Question: I've got a UIImageView with a PanGestureRecognizer attached. When I drag outside the ImageView, I'd like to think of the pan as ended, but apparently the GestureRecognizer keeps on firing as if I'm still dragging on the view.

I'm guessing it has something to do with my misunderstanding of the view bounds.
What's the correct way to know when the pan has left the UIImageView it is attached to?
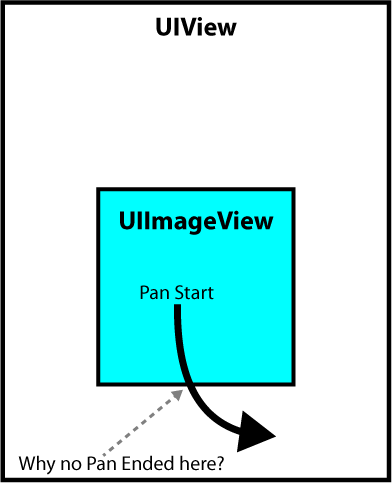
Answer: OC:
'''
CGPoint p = [recognize locationInView:imageView];
bool out = ![imageView pointInside:p withEvent:nil];
'''
Swift:
'''
var p = recognize.locationInView(self.view);
var out = !self.view.pointInside(point, withEvent: nil);
'''
if out is YES. pan has left the imageView.